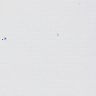
Metastatic tissue present: no